Interaction volume radius: 10 \u00c5
Interaction volume height: 20 \u00c5
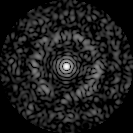
Disorder parameter: 0.8403